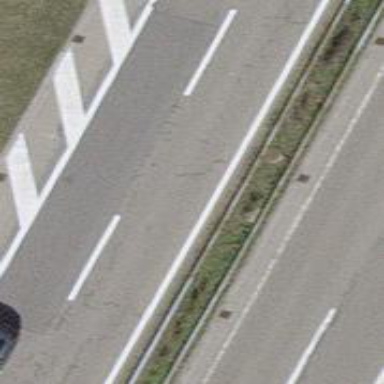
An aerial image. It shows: Asphalt motorway.